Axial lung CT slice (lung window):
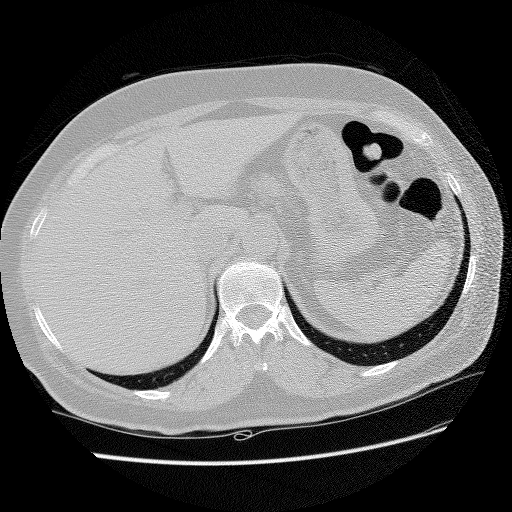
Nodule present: no